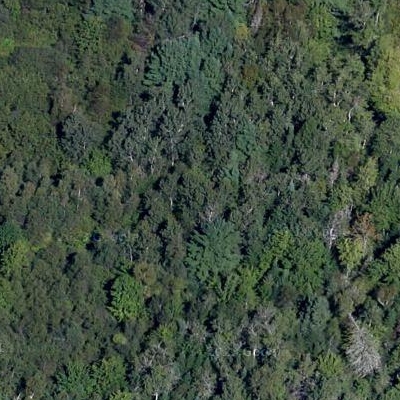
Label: Forest